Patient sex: M
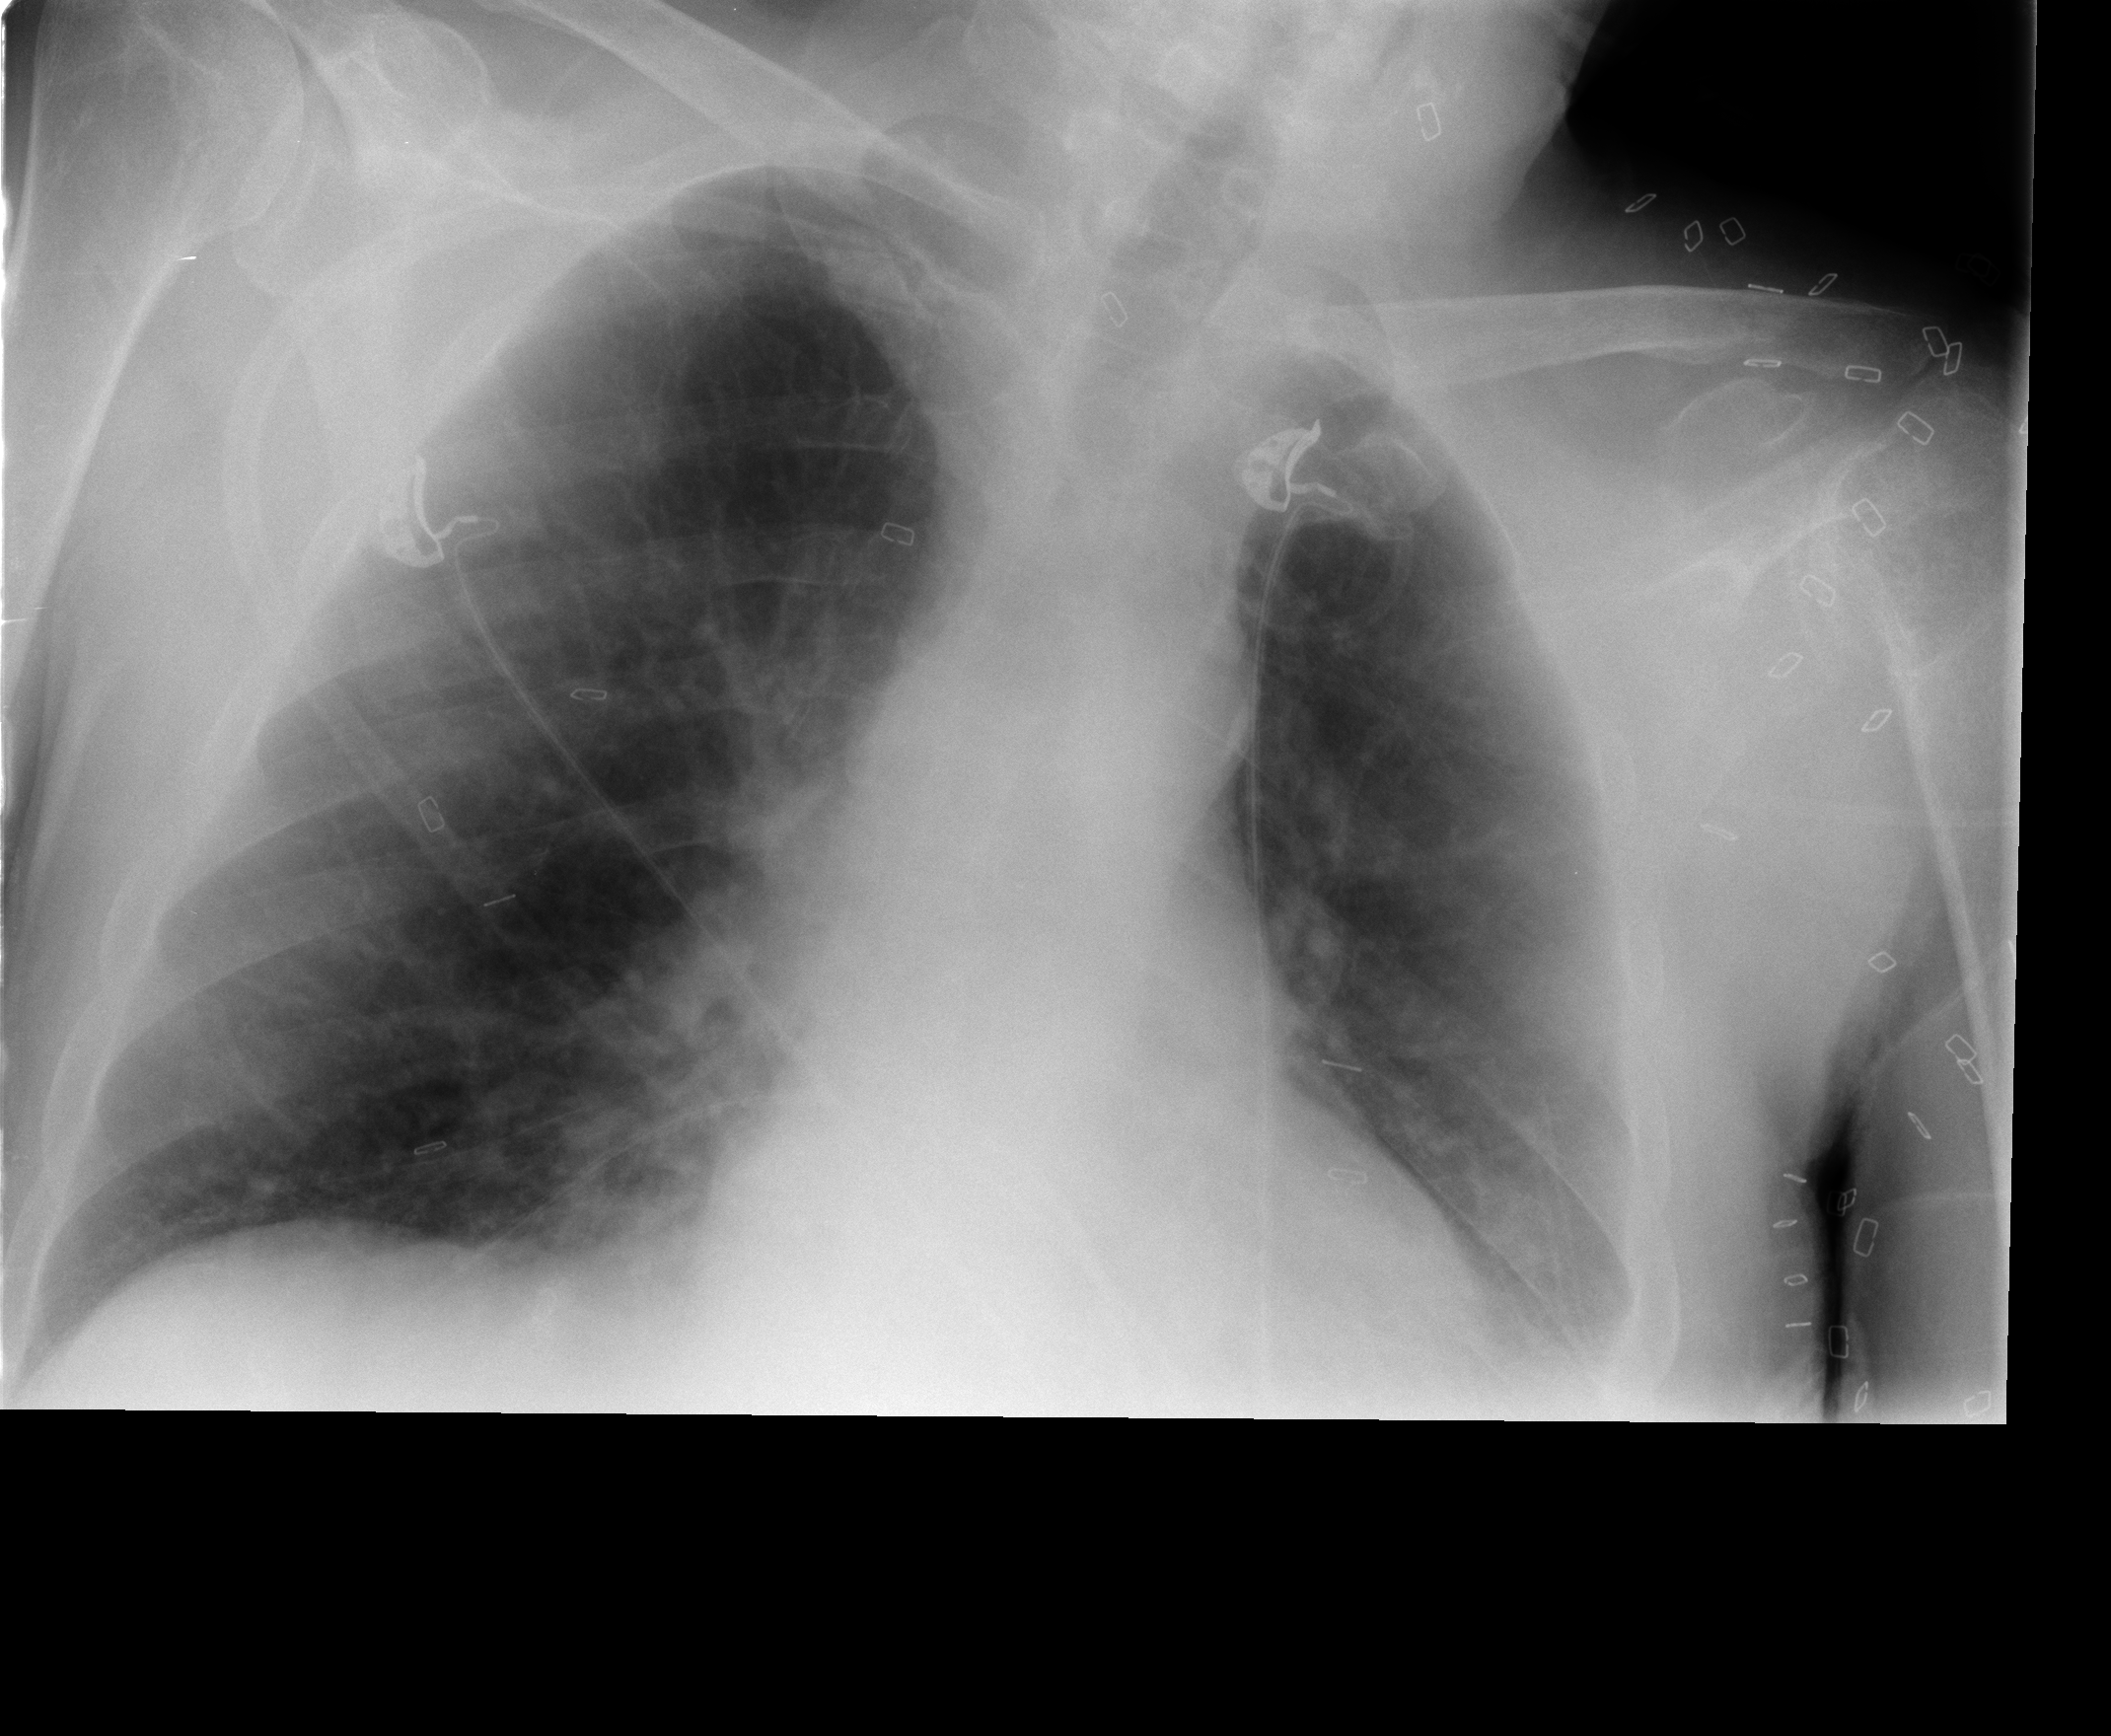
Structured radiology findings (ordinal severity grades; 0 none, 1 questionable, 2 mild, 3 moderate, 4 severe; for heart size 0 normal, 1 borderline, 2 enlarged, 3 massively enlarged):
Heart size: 0
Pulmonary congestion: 2
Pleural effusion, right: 0
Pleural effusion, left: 0
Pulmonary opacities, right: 0
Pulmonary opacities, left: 0
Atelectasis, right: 0
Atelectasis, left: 0